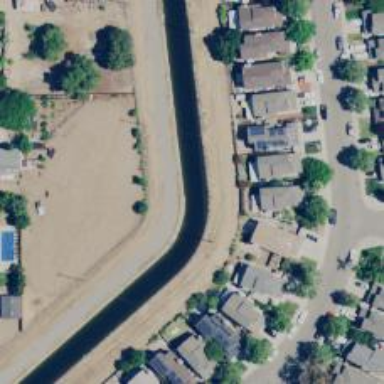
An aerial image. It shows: Canal.